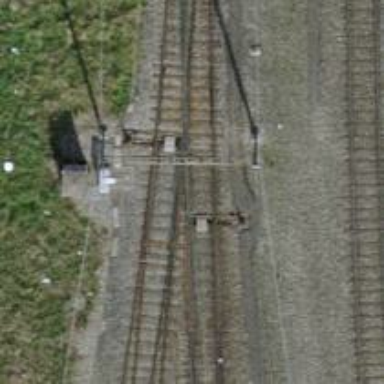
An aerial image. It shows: Railway switch.